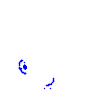
Particle: pion